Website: home-depot
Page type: delivery-shipping
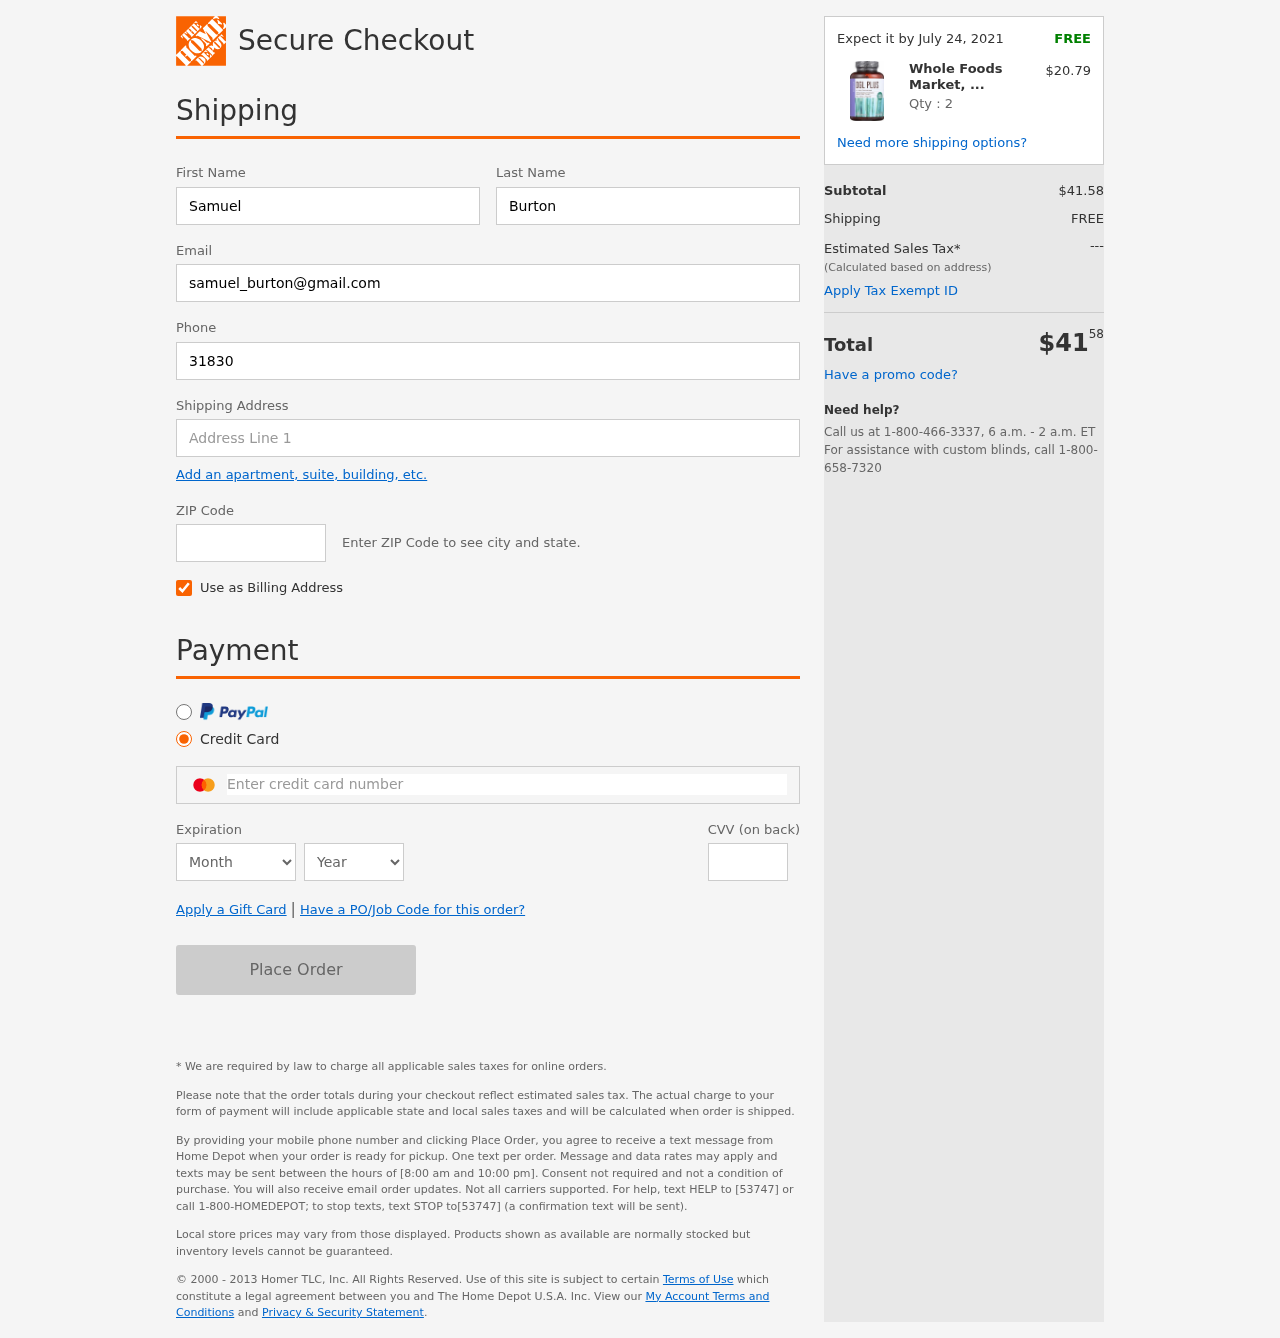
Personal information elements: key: PII_CARD_CVV
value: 204
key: PII_CARD_EXPIRY_MONTH
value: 06
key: PII_CARD_EXPIRY_YEAR
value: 27
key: PII_CARD_NUMBER
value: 2292 0619 5717 9224
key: PII_EMAIL
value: samuel_burton@gmail.com
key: PII_FIRSTNAME
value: Samuel
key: PII_LASTNAME
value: Burton
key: PII_PHONE
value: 3183049652
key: PII_POSTCODE
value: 65906
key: PII_STREET
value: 01673 Bradley Glens
Product elements: key: PRODUCT1_NAME
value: Whole Foods Market, DGL Plus, 100 ct
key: PRODUCT1_PRICE
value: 20.79
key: PRODUCT1_QUANTITY
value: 2
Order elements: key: ORDER_DELIVERY_DATE
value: Expect it by July 24, 2021
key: ORDER_SUBTOTAL
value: $41.58
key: ORDER_SHIPPING_COST
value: FREE
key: ORDER_TOTAL
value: $4158